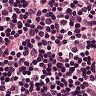
Metastatic tissue present: no